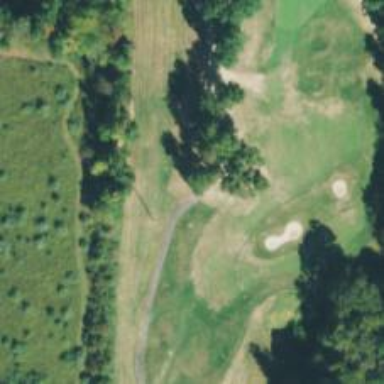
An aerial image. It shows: Path used for both walking and golf.